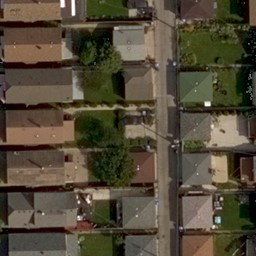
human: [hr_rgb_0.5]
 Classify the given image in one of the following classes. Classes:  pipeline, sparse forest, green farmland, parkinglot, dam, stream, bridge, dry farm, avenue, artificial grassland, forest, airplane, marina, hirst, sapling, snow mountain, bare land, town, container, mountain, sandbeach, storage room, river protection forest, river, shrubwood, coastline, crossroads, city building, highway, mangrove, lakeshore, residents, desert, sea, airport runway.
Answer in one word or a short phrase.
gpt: residents